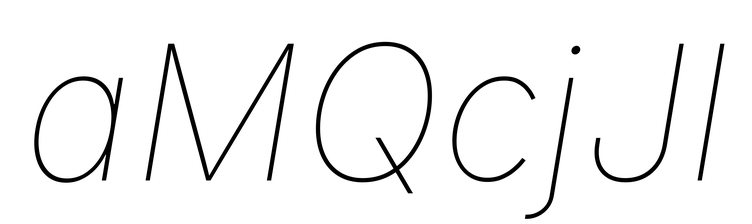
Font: Inter-Italic_Thin_Italic